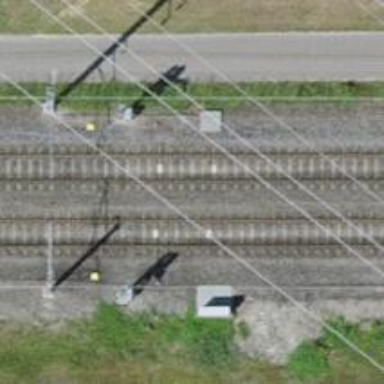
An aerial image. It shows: Railway signal.